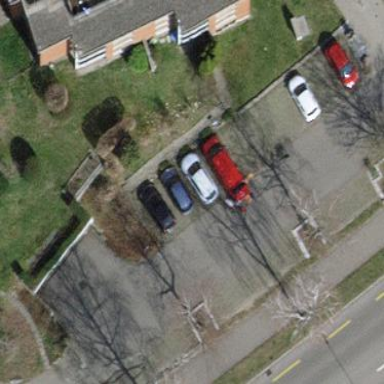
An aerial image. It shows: Street side parking area.